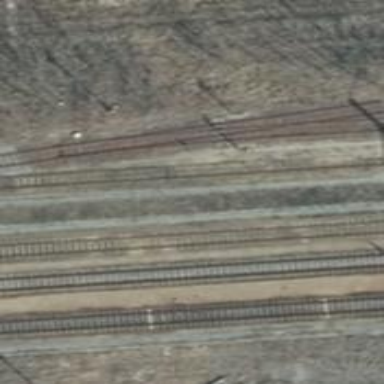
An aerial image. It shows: Railway signal.